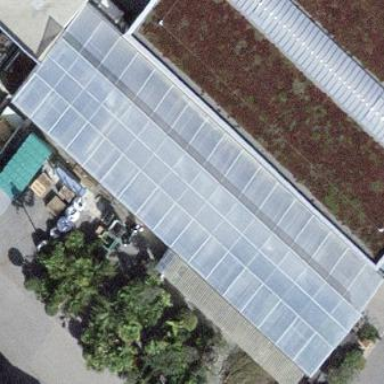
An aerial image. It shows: Greenhouse.